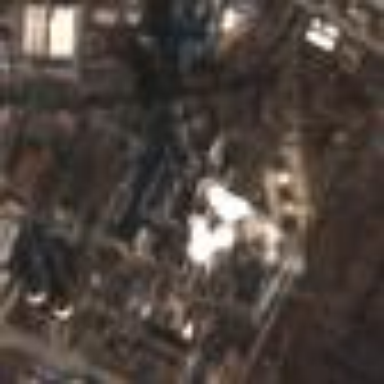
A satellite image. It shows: Industrial power plant with the landuse set as industrial.